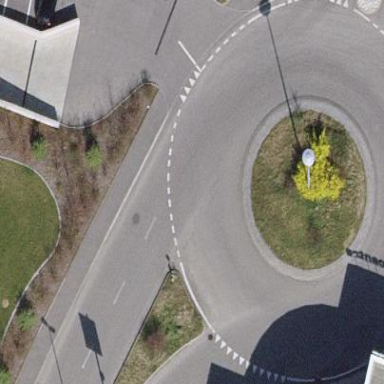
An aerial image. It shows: Service road that forms roundabout at the junction.